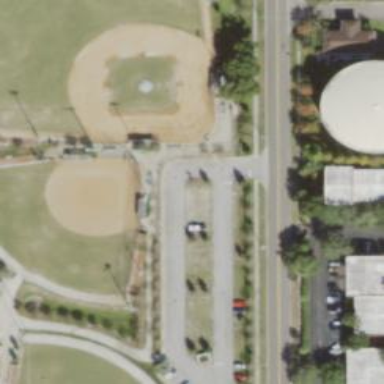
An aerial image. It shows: Baseball pitch for leisure and sports activities.